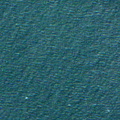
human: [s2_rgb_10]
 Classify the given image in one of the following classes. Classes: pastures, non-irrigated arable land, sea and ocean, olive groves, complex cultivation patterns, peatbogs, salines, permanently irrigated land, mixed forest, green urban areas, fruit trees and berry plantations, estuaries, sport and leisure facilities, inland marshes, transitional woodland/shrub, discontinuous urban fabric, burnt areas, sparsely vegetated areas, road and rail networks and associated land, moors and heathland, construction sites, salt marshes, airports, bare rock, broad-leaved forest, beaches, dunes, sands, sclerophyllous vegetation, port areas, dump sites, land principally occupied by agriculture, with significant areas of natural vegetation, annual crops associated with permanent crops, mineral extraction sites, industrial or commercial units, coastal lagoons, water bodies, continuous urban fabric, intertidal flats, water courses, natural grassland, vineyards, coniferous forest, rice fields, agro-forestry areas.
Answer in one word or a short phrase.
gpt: sea and ocean